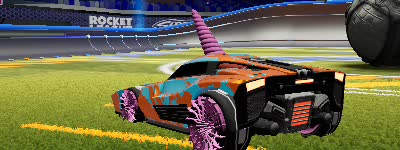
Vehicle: breakout